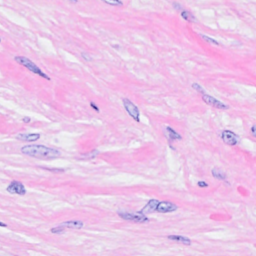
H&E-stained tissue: Breast